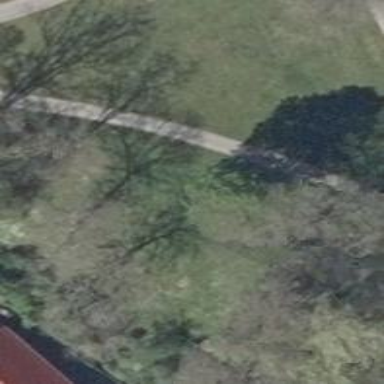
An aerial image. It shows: Compacted footway.